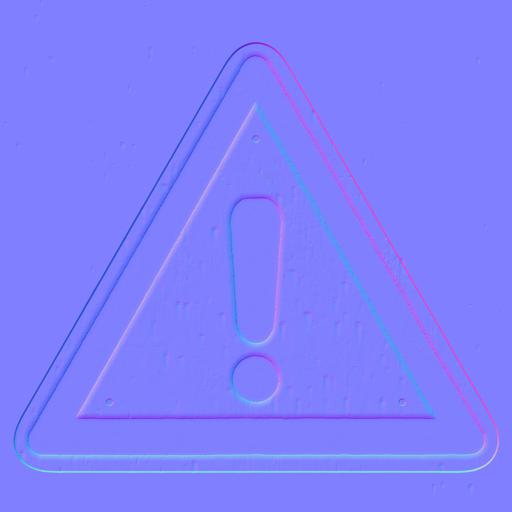
black danger exclamation mark sign warning yellow